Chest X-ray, PA view. Patient: 46 years old, sex M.
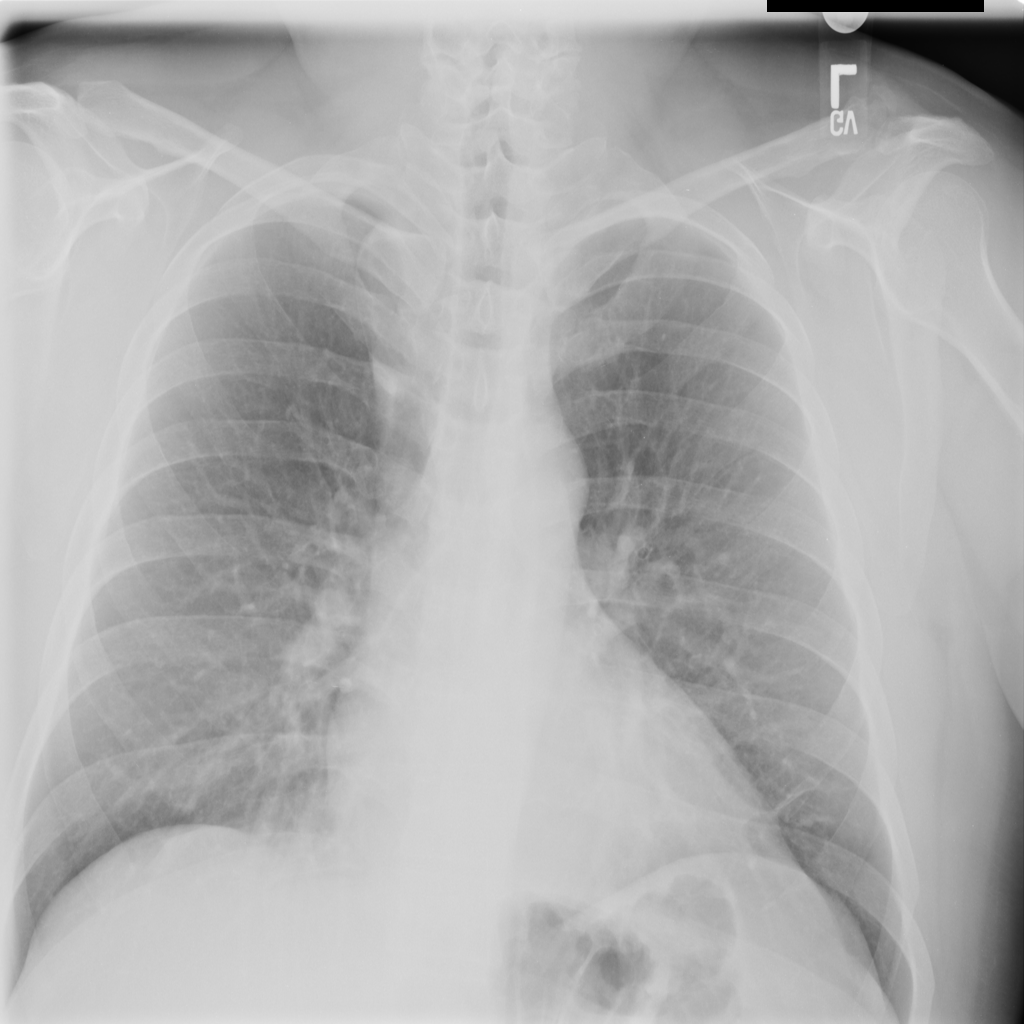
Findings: Atelectasis, Fibrosis, Nodule